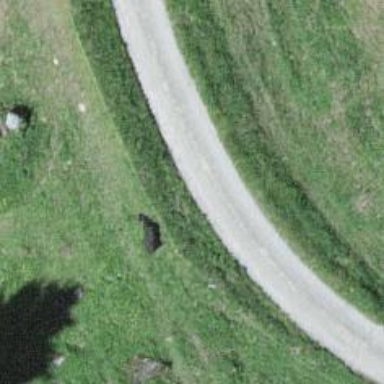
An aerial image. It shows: Well-maintained track road with grade 1 tracktype.